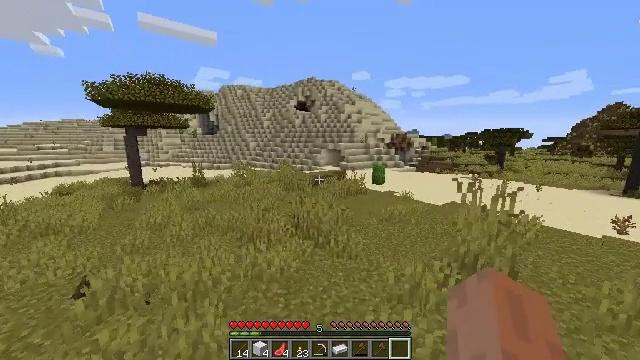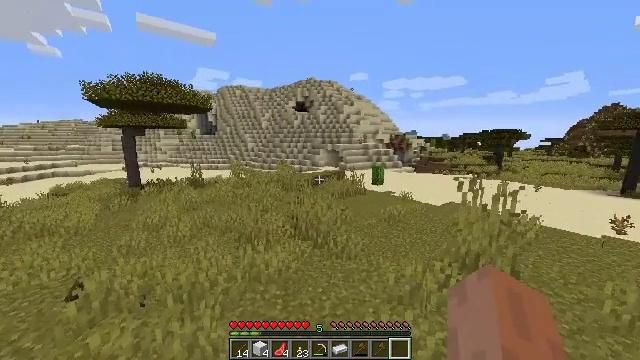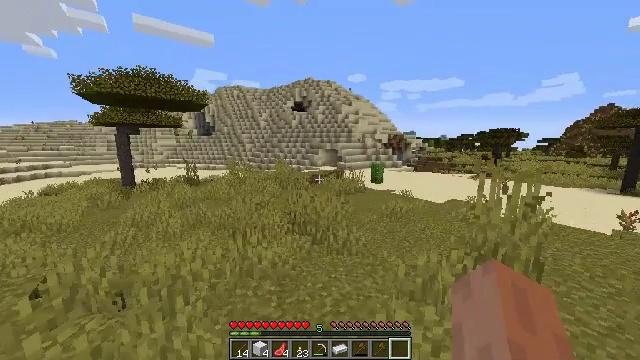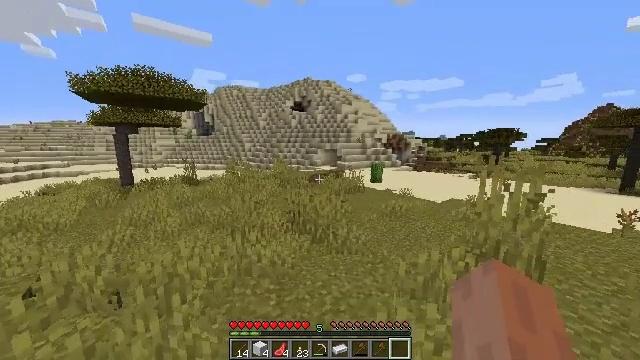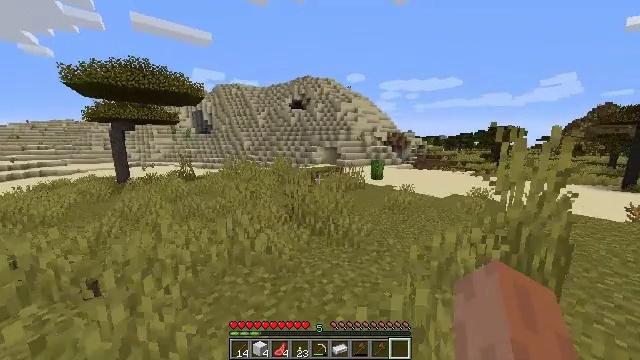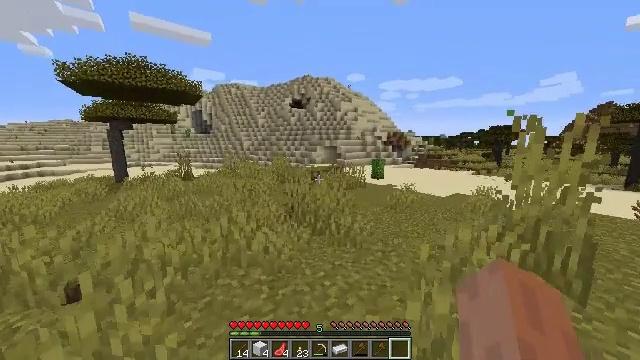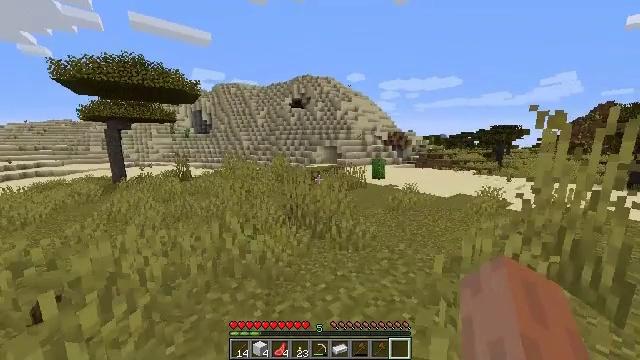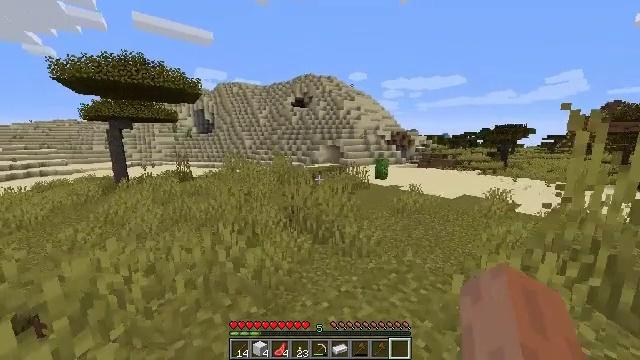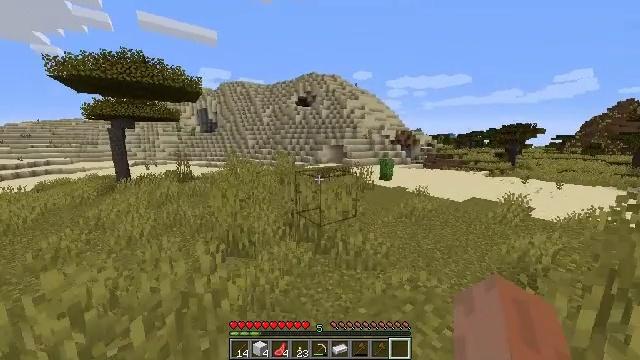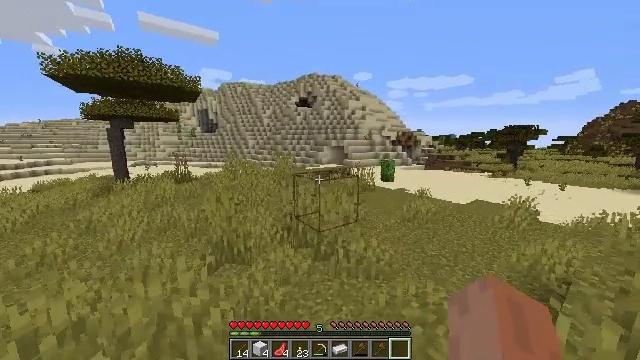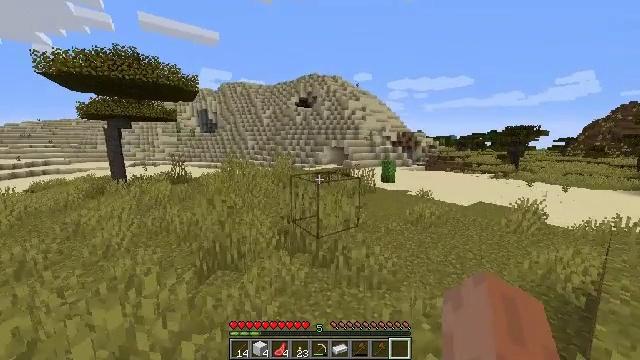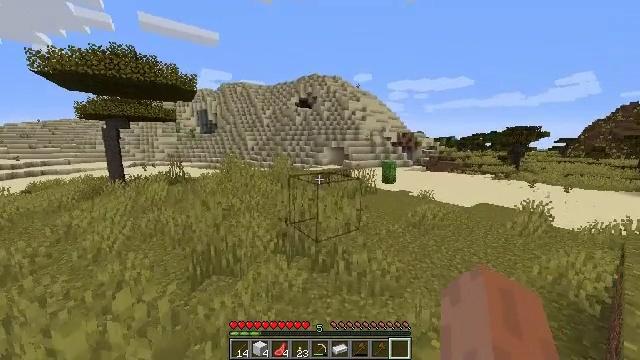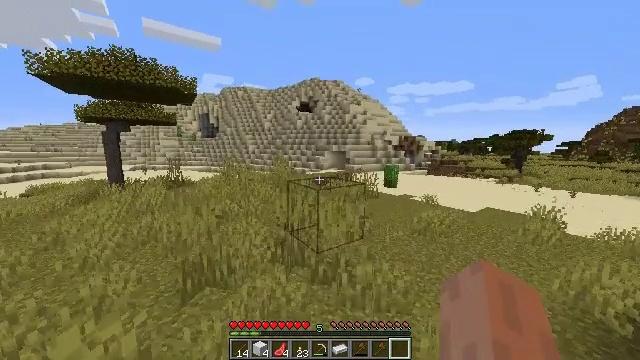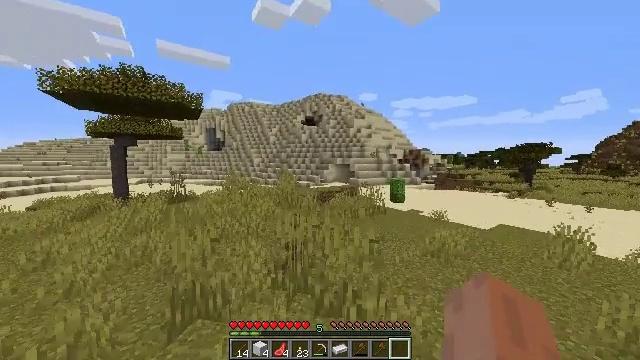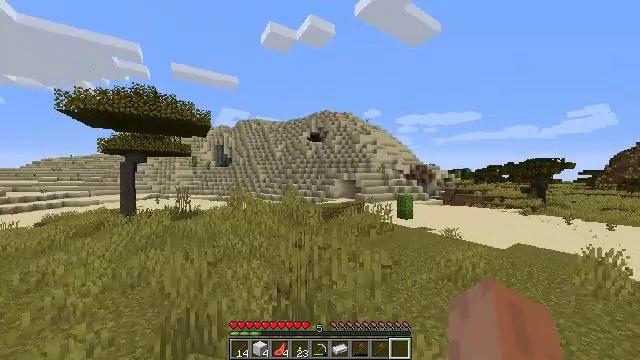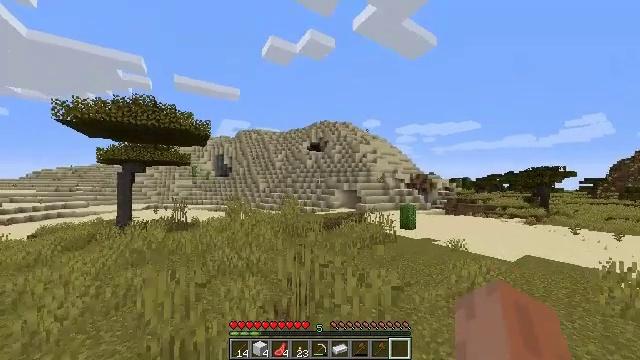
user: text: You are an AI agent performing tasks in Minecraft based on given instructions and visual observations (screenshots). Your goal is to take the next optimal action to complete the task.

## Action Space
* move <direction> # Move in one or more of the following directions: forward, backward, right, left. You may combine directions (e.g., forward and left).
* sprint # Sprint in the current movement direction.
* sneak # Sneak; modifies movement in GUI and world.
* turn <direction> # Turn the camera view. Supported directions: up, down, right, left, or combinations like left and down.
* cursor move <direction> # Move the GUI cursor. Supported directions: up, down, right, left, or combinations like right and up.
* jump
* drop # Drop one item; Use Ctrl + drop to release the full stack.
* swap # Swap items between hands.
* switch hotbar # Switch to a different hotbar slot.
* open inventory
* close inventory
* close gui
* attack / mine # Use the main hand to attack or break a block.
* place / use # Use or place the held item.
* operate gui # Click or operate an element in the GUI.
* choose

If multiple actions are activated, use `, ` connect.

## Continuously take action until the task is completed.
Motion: motion action
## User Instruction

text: Harvest the cactus plant.
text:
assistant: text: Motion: move forward, sprint
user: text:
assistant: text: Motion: move forward, sprint
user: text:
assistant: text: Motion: move forward, sprint
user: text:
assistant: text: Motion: move forward, sprint
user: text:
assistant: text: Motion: move forward, sprint
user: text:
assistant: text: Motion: move forward, sprint
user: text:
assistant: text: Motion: move forward, sprint
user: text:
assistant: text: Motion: move forward, sprint
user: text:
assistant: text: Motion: move forward, sprint
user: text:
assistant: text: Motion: move forward, sprint
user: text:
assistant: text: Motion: move forward, sprint
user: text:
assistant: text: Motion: move forward, sprint, turn up
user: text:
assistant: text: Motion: move forward, sprint, turn left and up
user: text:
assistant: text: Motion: move forward, sprint, turn left and up
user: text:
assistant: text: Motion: move forward, sprint, turn up
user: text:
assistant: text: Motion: move forward, sprint, turn up
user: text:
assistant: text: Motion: move forward, sprint, turn up
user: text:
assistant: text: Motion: move forward, sprint, turn up
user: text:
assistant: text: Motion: move forward, sprint
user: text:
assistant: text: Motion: move forward, sprint
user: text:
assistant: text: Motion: move forward, sprint
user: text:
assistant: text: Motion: move forward, sprint
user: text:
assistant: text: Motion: move forward, sprint
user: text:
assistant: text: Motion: move forward, sprint
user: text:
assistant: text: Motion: move forward, sprint
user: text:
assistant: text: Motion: move forward, sprint
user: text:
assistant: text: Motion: move forward and move right, sprint
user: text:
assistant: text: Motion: move forward and move right, sprint
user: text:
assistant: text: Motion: move forward and move right, sprint
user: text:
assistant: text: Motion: move forward and move right, sprint